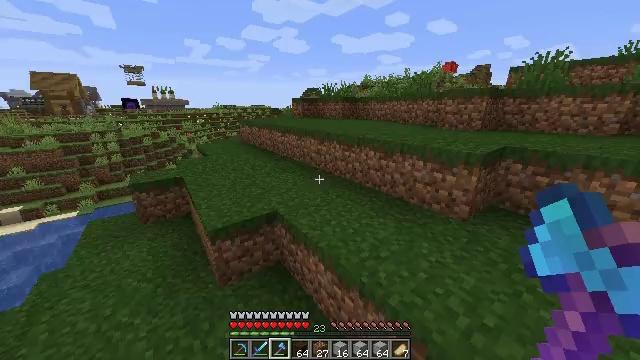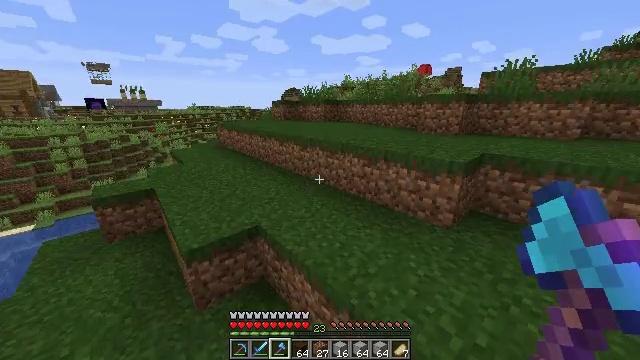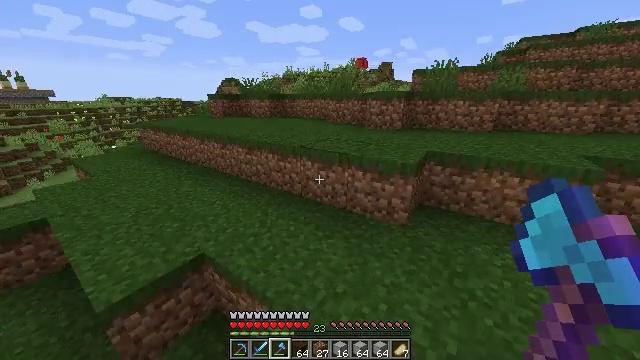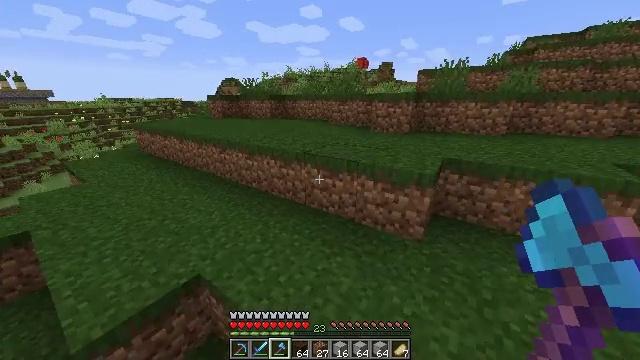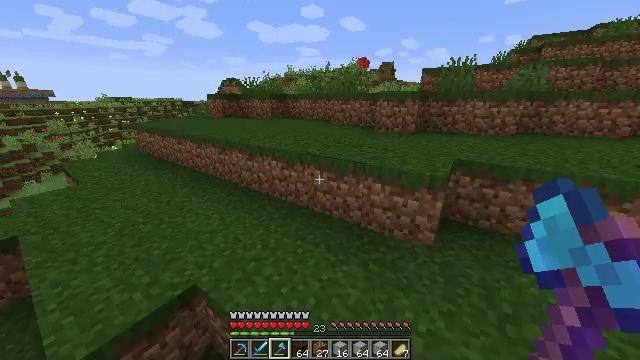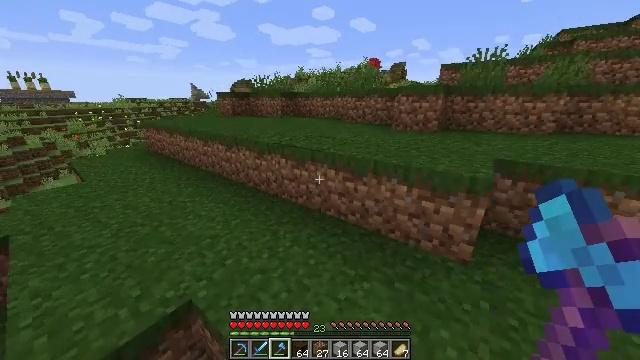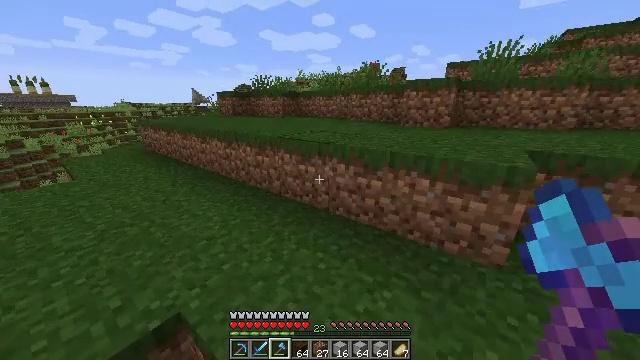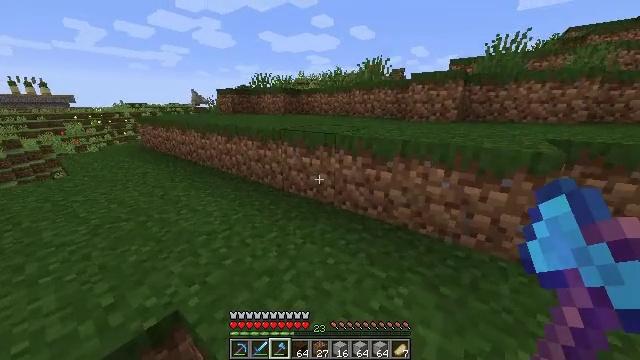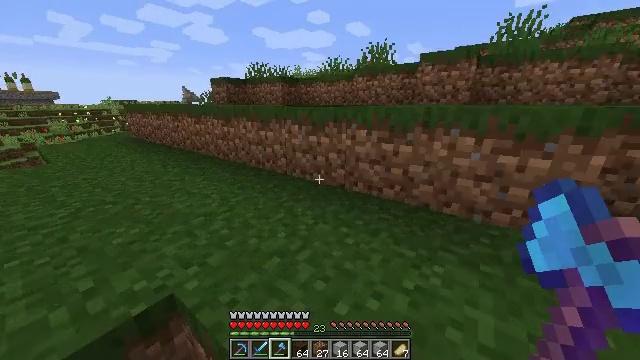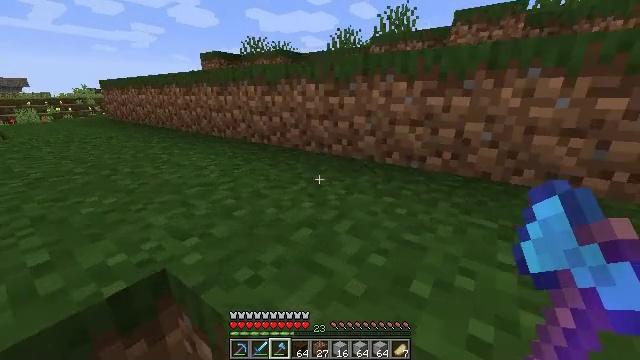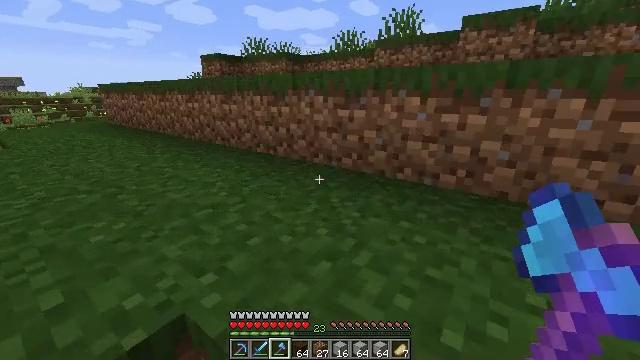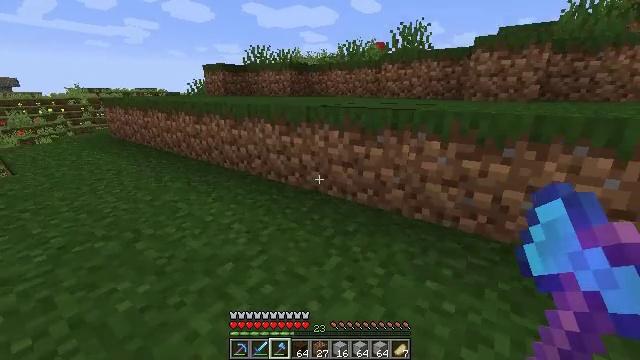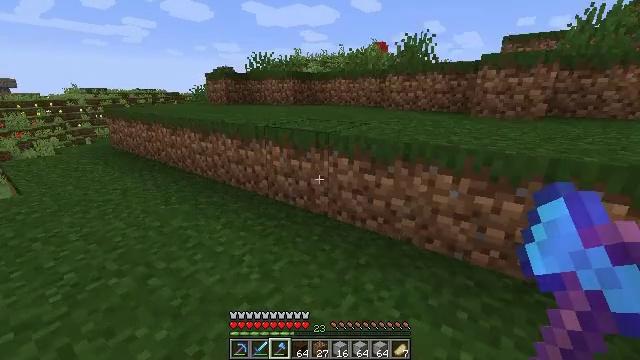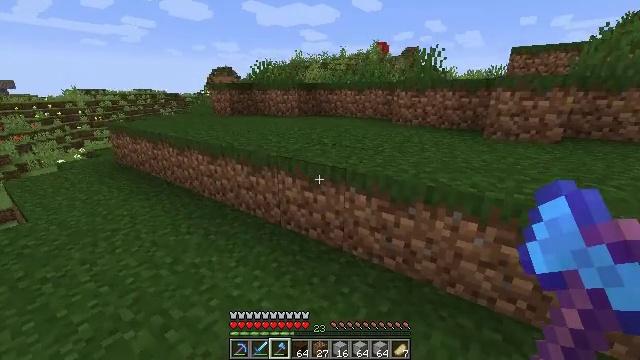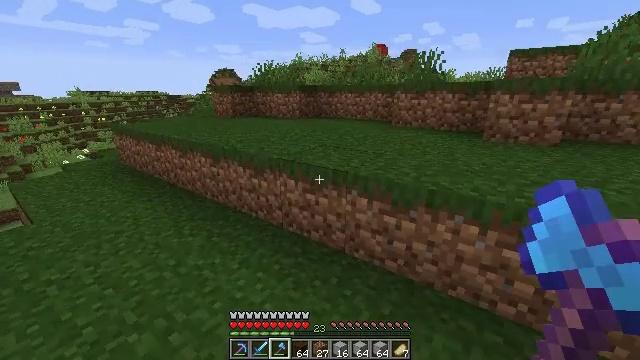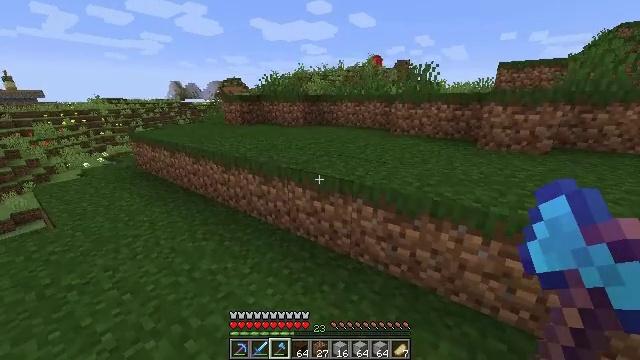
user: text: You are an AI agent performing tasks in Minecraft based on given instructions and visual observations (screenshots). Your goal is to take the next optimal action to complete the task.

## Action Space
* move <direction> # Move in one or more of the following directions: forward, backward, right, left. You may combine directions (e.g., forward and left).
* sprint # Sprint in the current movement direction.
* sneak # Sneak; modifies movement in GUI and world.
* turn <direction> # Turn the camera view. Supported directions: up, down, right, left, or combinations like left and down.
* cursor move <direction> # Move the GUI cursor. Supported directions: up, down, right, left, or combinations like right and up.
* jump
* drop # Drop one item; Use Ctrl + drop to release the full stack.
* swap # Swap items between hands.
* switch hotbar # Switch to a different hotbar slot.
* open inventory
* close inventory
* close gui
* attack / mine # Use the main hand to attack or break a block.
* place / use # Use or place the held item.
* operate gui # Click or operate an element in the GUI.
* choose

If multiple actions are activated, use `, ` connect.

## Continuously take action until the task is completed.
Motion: motion action
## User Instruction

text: Gather grass block for landscaping.
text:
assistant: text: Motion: move forward, jump
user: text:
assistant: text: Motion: move forward, sprint, turn right and down, jump
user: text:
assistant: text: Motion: move forward, jump
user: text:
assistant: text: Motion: move forward, jump
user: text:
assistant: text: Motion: move forward, turn left, jump
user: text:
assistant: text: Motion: move forward, sprint, turn up, jump
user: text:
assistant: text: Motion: move forward, sprint, jump
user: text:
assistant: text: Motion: move forward, sprint, turn right, jump
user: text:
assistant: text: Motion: move forward, sprint, jump
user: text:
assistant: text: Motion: move forward, jump
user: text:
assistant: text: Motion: move forward, jump
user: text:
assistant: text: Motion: move forward, jump
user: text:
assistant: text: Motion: move forward, sprint, jump
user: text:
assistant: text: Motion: move forward, sprint, jump
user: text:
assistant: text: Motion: move forward, sprint, jump
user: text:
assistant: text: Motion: move forward, sprint, jump
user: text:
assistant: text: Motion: move forward, jump
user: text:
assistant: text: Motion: move forward, jump
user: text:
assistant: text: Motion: move forward, jump
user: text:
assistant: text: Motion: move forward, jump
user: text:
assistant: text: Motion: move forward, sprint, jump
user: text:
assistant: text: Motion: move forward, sprint, jump
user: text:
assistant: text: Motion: move forward, sprint, jump
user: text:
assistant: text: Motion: move forward, sprint, jump
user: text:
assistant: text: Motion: move forward, sprint, jump
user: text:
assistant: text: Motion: move forward, jump
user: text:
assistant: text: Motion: move forward, jump
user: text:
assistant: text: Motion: move forward, jump
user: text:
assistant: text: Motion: move forward, jump
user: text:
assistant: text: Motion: move forward, sprint, jump